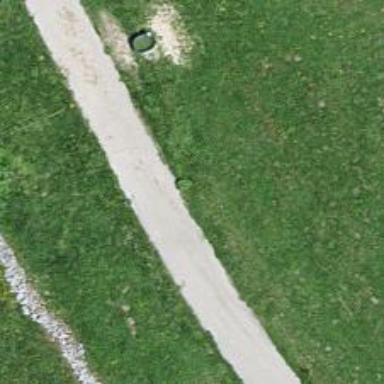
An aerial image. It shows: Well-maintained track road of grade 1.